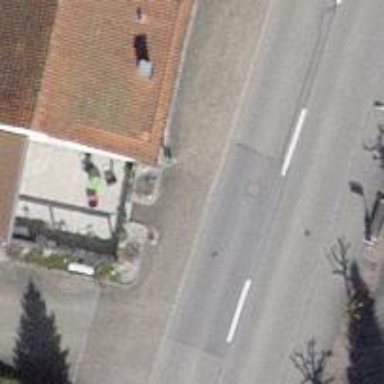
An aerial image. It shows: Bus stop with platform for public transport.